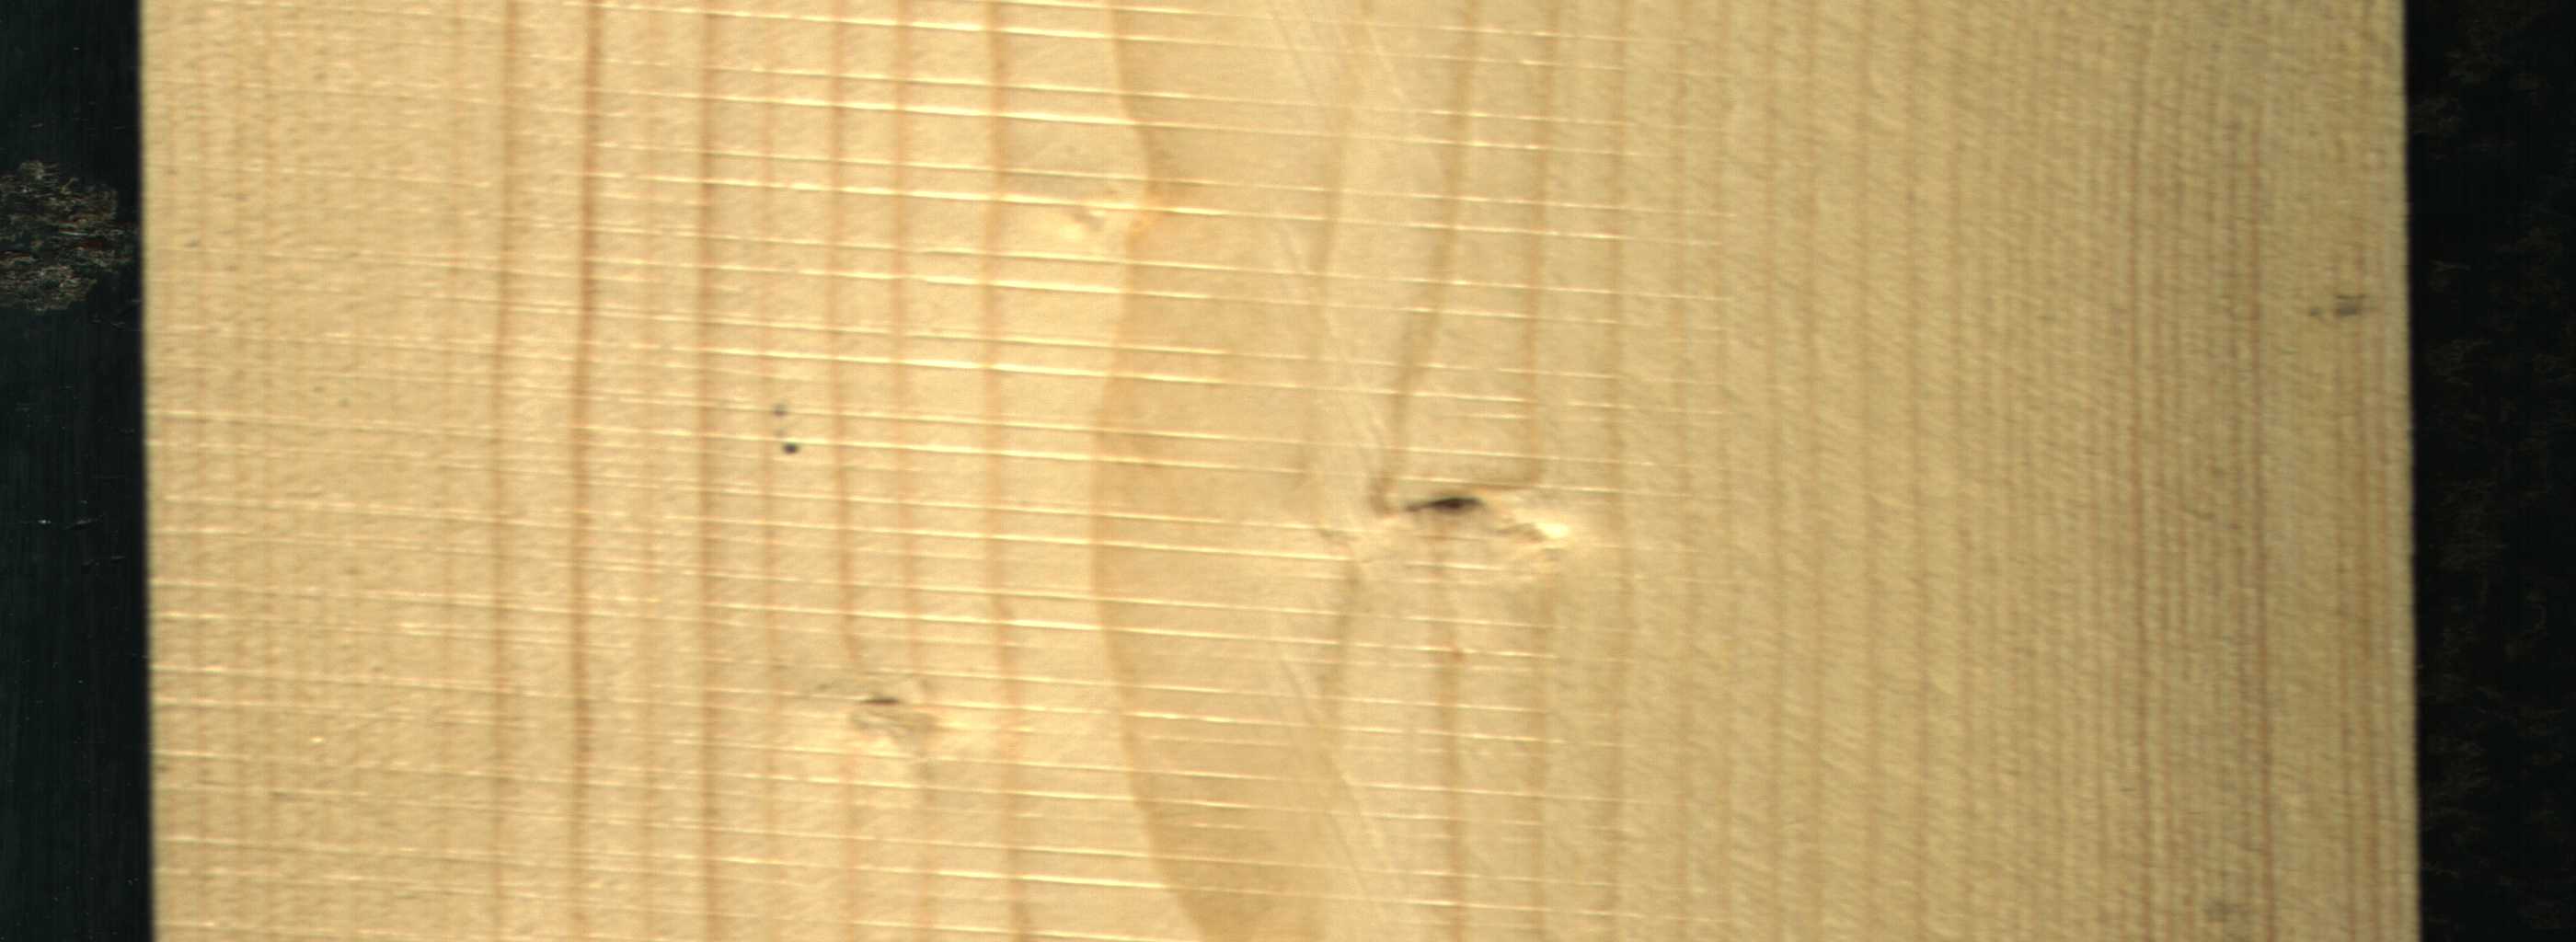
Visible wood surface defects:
Live_Knot